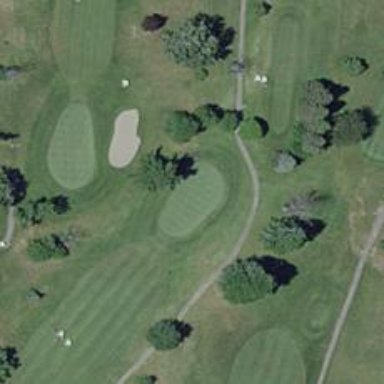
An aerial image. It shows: Golf hole.